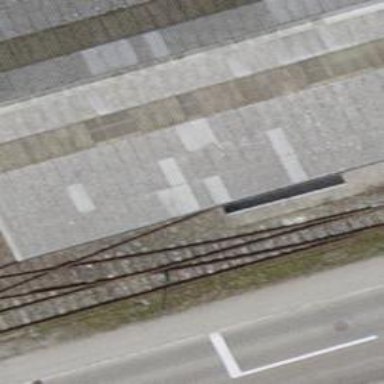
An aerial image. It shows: Railway switch.